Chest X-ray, PA view. Patient: 61 years old, sex F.
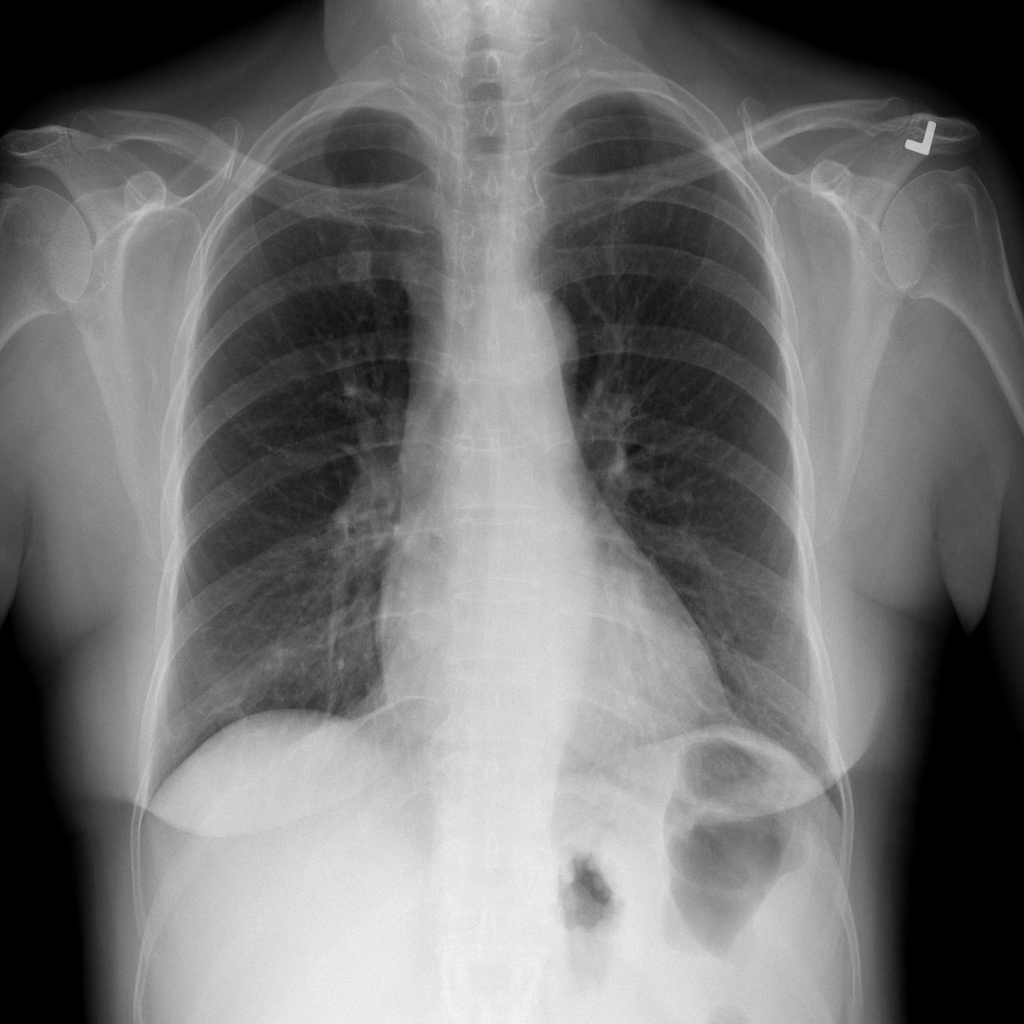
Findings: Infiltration